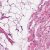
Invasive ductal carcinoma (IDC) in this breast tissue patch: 0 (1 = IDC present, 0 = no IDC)